The plot is a signal-to-image rendering of a rotating shaft's vibration measurement. Classify the rotor condition as one of: normal, misalignment, unbalance, looseness.
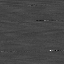
Answer: unbalance